Question: I am building a messaging page which has a typical form which is at the bottom of the page.
The messages are dynamically generated and placed in '<li>' tags.
Here is the HTML:
'''
<ul id="messages" style="overflow:auto;">
<!-- Messages are dynamically added as <li> here -->
</ul>
<form action="">
<input id="m" autocomplete="off"/>
<button type="submit" name="action">Send</button>
</form>
'''
Here is the CSS:
'''
form {padding: 20px; position: fixed; bottom: 0; width: 80%; }
form input {color: black; border: 0; padding: 10px; width: 90%; margin-right: .5%; }
#messages { list-style-type: none; margin: 0; padding: 0; }
#messages li { padding: 5px 10px; }
#messages li:nth-child(odd) { background: #eee; }
'''
What happens is that the messages which are dynamically added overflow on top of the form which is fixed at the bottom.
I want to only allow the messages to appear until the form, and then become scroll-able.
Here is the current scenario:
How can I achieve this?
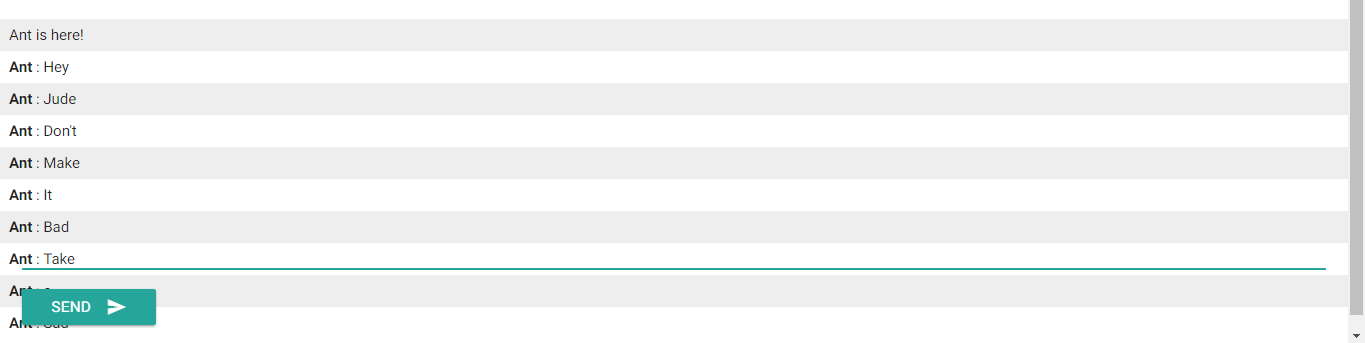
Answer: A form has transparent background by default. In this case you can do something simple:
'''
form {
padding: 20px;
position: fixed;
bottom: 0;
width: 100%;
background: red;
}
'''
<URL>
However, there are better ways of structuring this. The problem is that you'll always have a couple messages hidden behind the form. You need to rework this so that the scrolled content is contained within it's own element and doesn't overlap the form.
<URL>